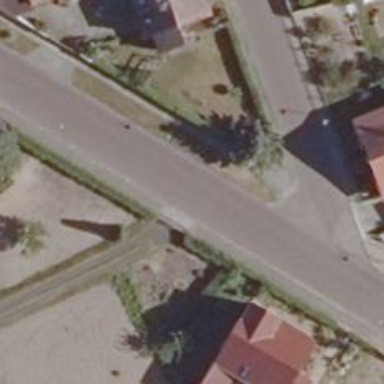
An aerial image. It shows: Unclassified road with paved surface.